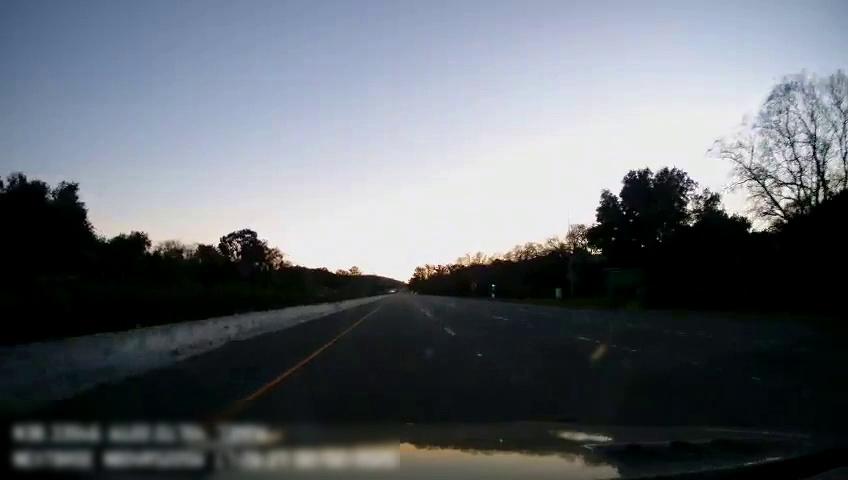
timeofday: Day
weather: Cloudy
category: Drivable Space
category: Lanes | Current Lane
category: Lanes | Current Lane
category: Lanes | Alternate Lane
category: Lanes | Alternate Lane